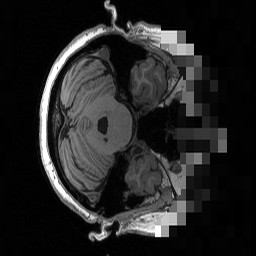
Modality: T1w
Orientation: axial
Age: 59
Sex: female
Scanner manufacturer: siemens
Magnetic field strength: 3 T
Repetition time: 2.53 s